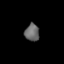
Tissue: skin
Cell type: Fibroblasts
Senescence score: 0.7366
Nuclear area (px): 245
Mean DAPI intensity: 102.061